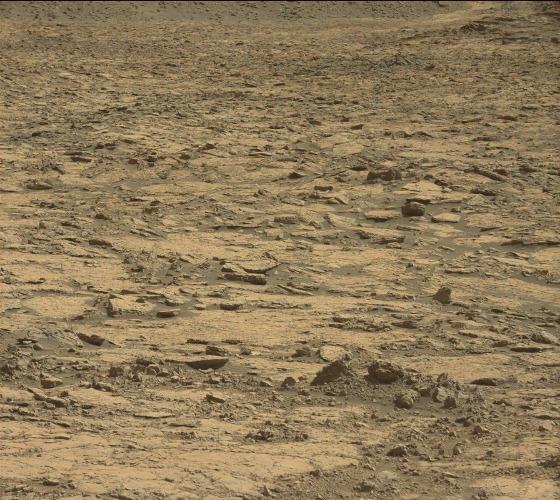
Terrain classes present: Bedrock, Gravel / Sand / Soil, Rock